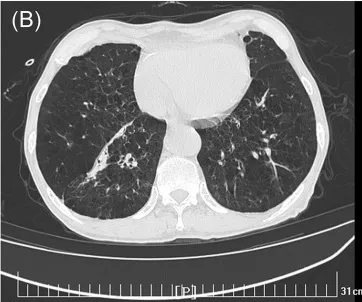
Temperature, EOS, and lung CT changes before, during, and after hospitalization for pulmonary symptoms. (B) On the day of hospitalization, the lung CT scan showed scattered ground-glass opacities in both lungs, more pronounced in the lower lobes, and interlobular septal thickening, suggesting potential mild interstitial pneumonia changes. The old subpleural lesions in the lower lobe remained unchanged.
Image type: radiology (ct)